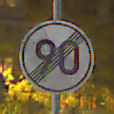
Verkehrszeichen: EndeGeschwindigkeit90
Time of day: Night
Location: Outdoor (Urban)
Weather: Clear
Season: NotSpecified
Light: Artificial